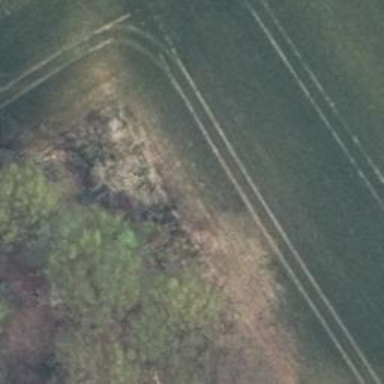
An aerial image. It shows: Hunting stand.